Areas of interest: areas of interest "Exhibition and Convention Center"
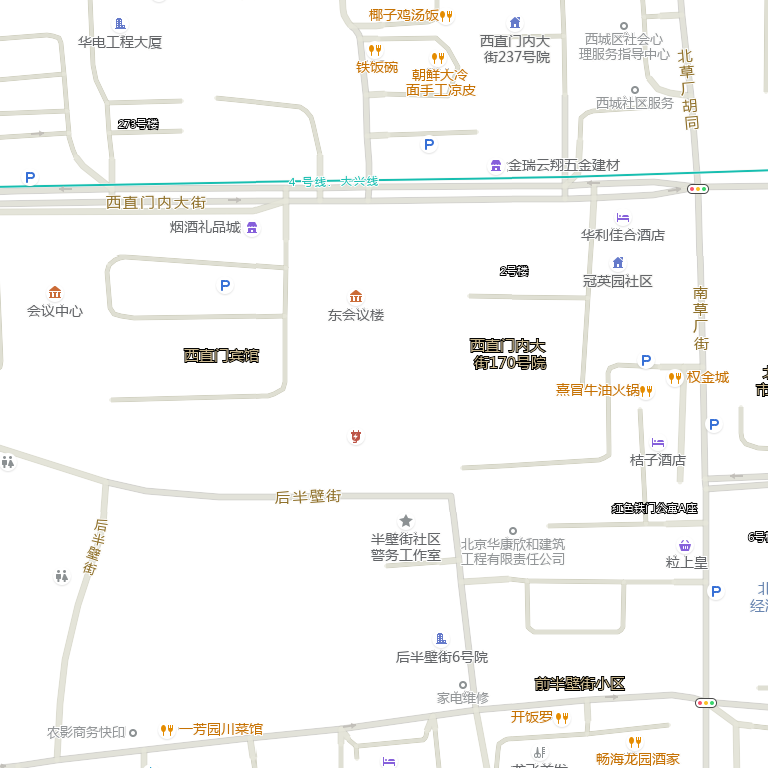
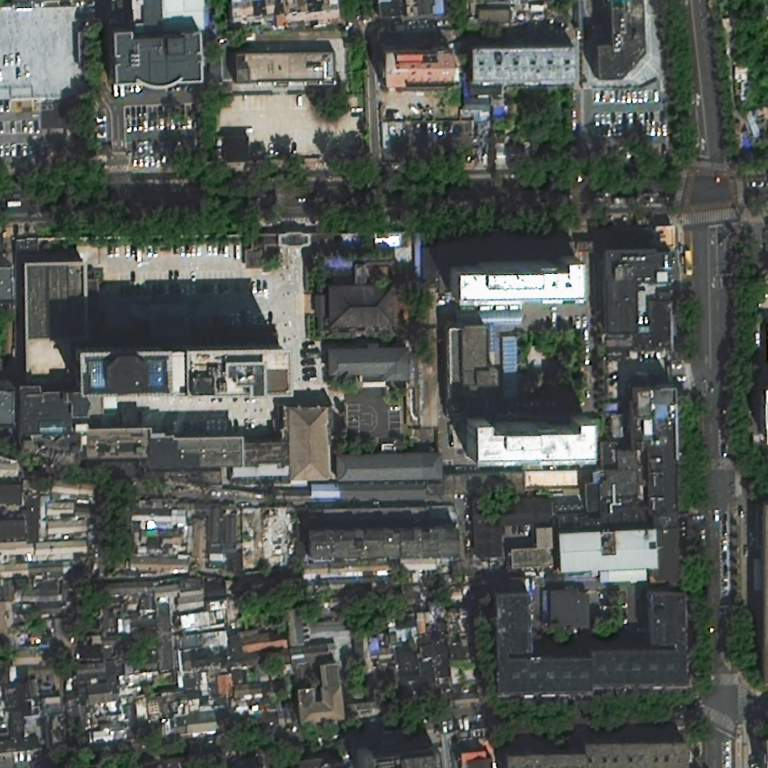